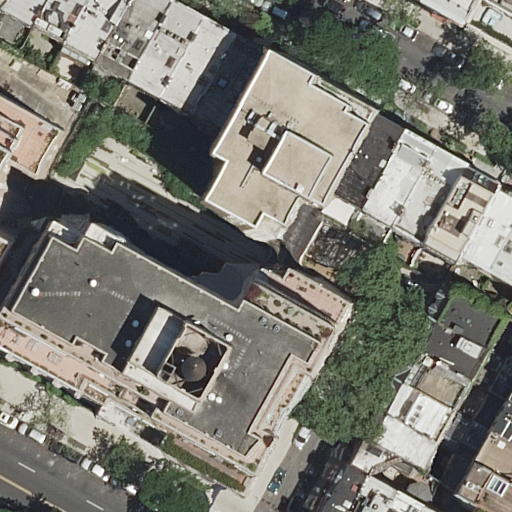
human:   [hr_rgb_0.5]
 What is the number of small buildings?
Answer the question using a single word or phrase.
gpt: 17

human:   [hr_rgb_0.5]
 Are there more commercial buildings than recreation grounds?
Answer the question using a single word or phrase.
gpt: no

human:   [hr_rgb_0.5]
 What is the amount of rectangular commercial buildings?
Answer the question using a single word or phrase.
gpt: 0

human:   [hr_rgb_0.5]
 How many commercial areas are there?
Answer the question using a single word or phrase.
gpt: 0

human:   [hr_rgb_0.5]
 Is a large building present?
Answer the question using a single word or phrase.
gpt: yes

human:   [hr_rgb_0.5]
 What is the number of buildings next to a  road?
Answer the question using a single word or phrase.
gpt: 33

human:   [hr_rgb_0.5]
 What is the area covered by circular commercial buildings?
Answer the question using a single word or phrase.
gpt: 0m2

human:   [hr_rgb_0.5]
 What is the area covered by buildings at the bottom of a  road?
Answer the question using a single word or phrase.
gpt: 4125m2

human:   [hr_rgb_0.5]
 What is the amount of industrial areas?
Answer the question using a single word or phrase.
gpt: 0

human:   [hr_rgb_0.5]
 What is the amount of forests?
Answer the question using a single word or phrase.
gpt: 0

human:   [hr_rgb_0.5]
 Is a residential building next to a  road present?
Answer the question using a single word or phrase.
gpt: yes

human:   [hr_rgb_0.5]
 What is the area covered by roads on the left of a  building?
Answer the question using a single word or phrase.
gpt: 0m2

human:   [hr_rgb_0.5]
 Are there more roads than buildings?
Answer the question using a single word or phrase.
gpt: no

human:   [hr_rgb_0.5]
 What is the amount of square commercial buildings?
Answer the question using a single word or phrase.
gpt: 0

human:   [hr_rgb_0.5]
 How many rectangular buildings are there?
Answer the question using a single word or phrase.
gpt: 27

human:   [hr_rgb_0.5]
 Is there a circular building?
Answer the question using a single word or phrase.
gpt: no

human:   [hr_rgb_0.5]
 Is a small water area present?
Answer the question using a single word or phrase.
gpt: no

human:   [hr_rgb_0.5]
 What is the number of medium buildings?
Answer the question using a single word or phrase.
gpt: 13

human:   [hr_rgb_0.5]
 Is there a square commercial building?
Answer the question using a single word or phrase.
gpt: no

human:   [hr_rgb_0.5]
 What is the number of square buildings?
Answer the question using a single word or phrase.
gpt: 0

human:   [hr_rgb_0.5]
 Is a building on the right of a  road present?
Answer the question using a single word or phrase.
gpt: yes

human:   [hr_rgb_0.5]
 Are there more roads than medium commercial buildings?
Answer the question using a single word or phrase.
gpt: yes

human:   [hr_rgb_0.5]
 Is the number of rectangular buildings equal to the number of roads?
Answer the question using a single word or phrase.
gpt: no

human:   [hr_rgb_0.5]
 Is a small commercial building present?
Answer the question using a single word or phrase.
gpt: no

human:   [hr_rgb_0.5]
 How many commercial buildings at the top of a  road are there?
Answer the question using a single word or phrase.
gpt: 0

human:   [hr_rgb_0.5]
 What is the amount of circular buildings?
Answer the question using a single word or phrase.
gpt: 0

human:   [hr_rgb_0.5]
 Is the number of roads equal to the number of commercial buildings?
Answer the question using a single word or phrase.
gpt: no

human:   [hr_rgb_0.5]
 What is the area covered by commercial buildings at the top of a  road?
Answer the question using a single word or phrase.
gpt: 0m2

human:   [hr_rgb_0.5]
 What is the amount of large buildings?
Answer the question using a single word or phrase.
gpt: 3

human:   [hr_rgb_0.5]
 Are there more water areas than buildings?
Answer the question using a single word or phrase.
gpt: no

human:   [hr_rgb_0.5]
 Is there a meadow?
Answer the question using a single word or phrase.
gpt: no

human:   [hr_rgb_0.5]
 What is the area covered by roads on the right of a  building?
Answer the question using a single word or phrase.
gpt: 0m2

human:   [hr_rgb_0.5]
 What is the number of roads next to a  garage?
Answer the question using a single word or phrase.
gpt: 0

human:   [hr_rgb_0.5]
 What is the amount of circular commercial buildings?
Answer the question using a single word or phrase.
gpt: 0

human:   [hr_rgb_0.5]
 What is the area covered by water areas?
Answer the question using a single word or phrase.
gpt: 0m2

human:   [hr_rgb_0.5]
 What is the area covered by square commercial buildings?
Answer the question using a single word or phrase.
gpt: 0m2